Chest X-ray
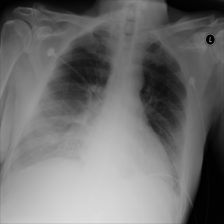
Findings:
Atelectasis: negative
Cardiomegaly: negative
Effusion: positive
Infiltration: positive
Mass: negative
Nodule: negative
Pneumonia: negative
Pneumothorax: negative
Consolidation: negative
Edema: negative
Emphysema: negative
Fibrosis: negative
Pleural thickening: negative
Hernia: negative